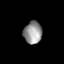
Tissue: lung
Cell type: Endothelial cells
Senescence score: 0.5437
Nuclear area (px): 399
Mean DAPI intensity: 147.694